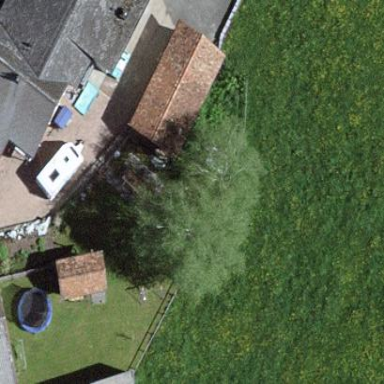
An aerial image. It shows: Shed building.